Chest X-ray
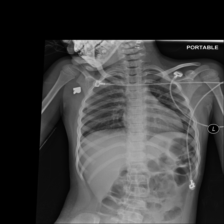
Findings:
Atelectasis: negative
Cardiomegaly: negative
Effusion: negative
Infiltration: negative
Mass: negative
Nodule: negative
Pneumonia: negative
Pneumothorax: negative
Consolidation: negative
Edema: negative
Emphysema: negative
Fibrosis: negative
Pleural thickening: negative
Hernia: negative